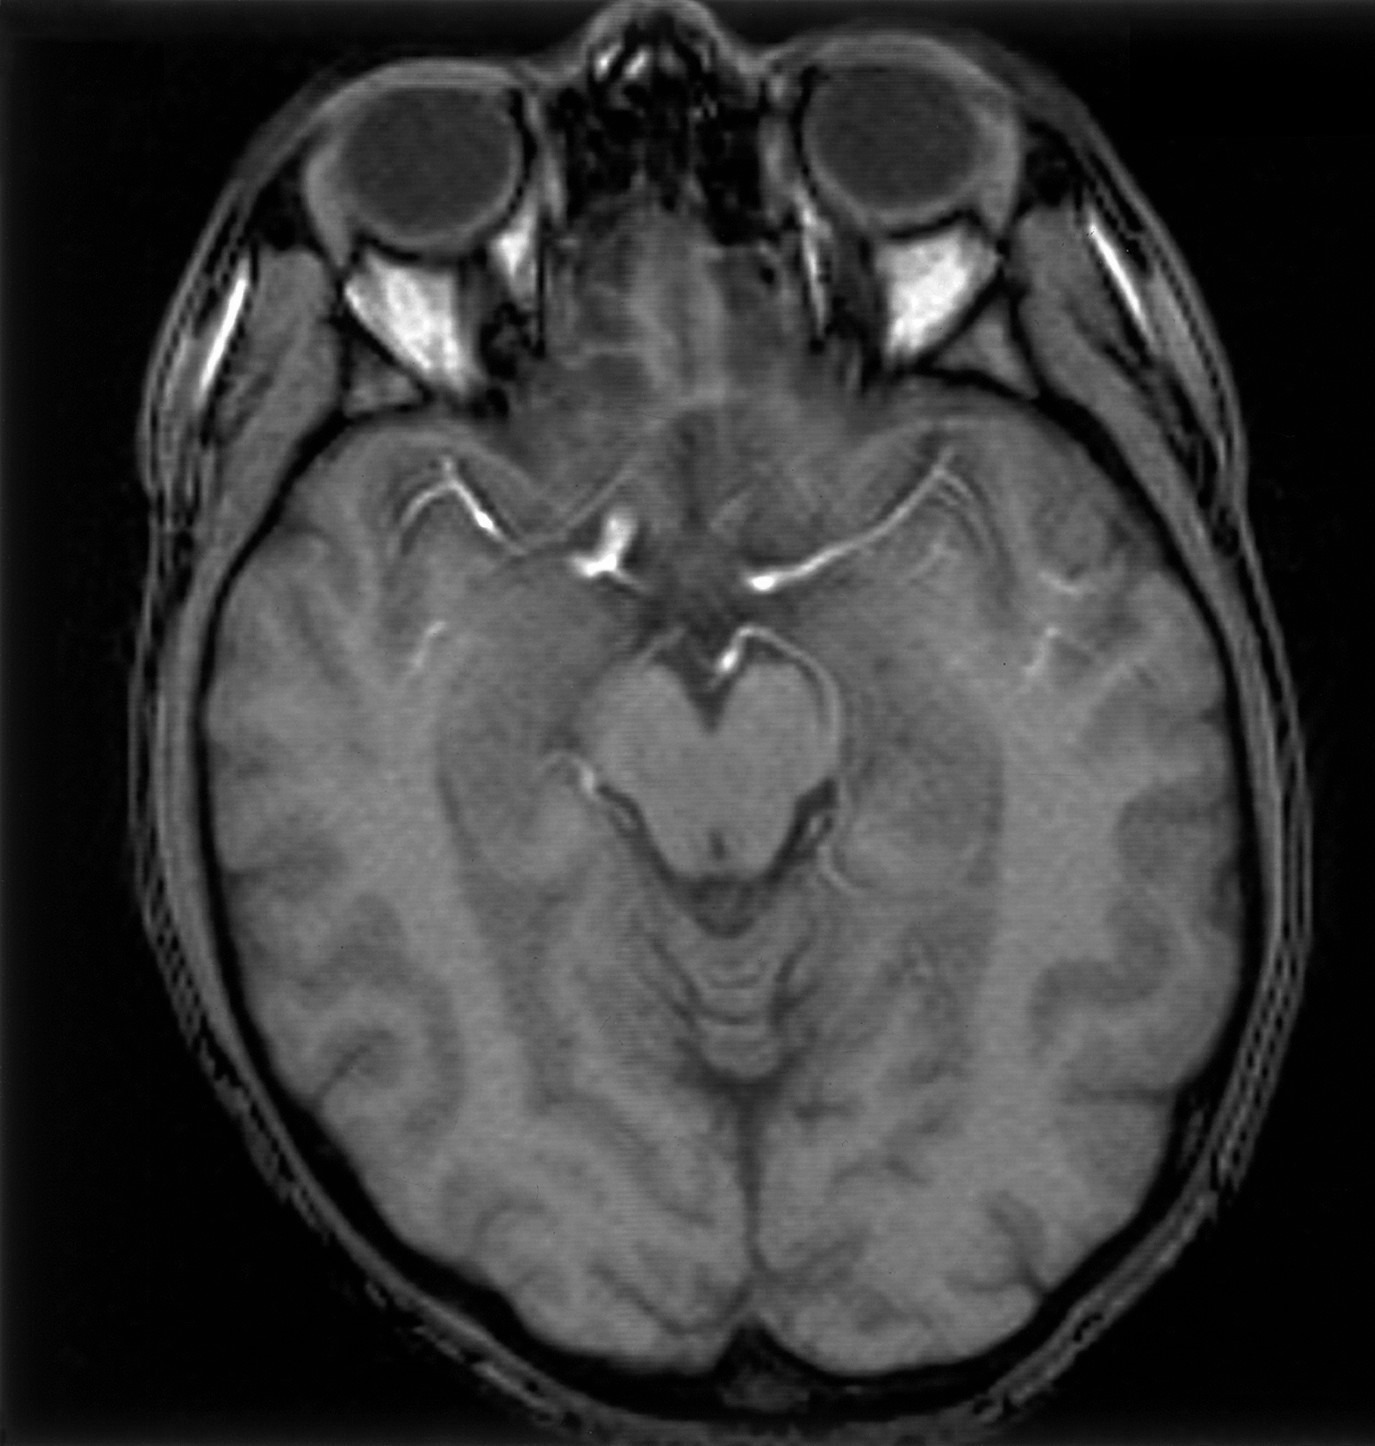
Label: notumor